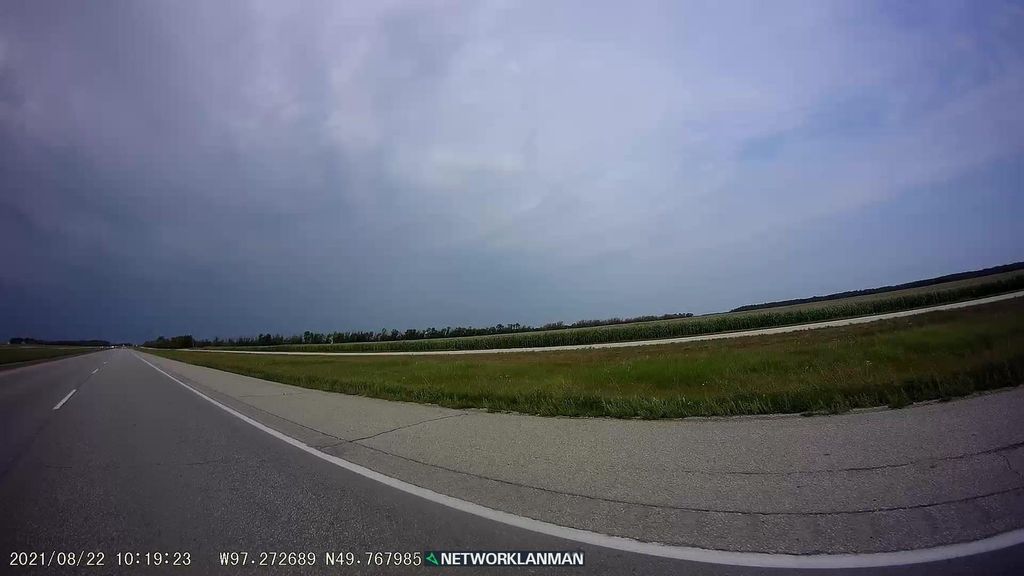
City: winnipeg